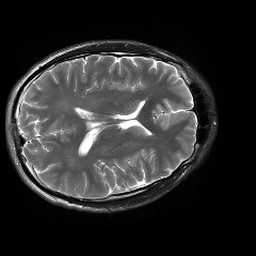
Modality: T2w
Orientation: axial
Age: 27
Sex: male
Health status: healthy
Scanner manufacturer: siemens
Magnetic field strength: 3 T
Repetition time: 4.01 s
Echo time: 0.116 s